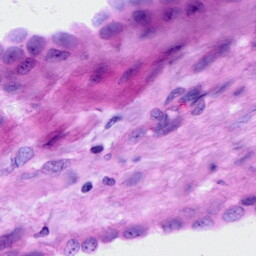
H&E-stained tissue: Ovarian